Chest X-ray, AP view. Patient: 61 years old, sex M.
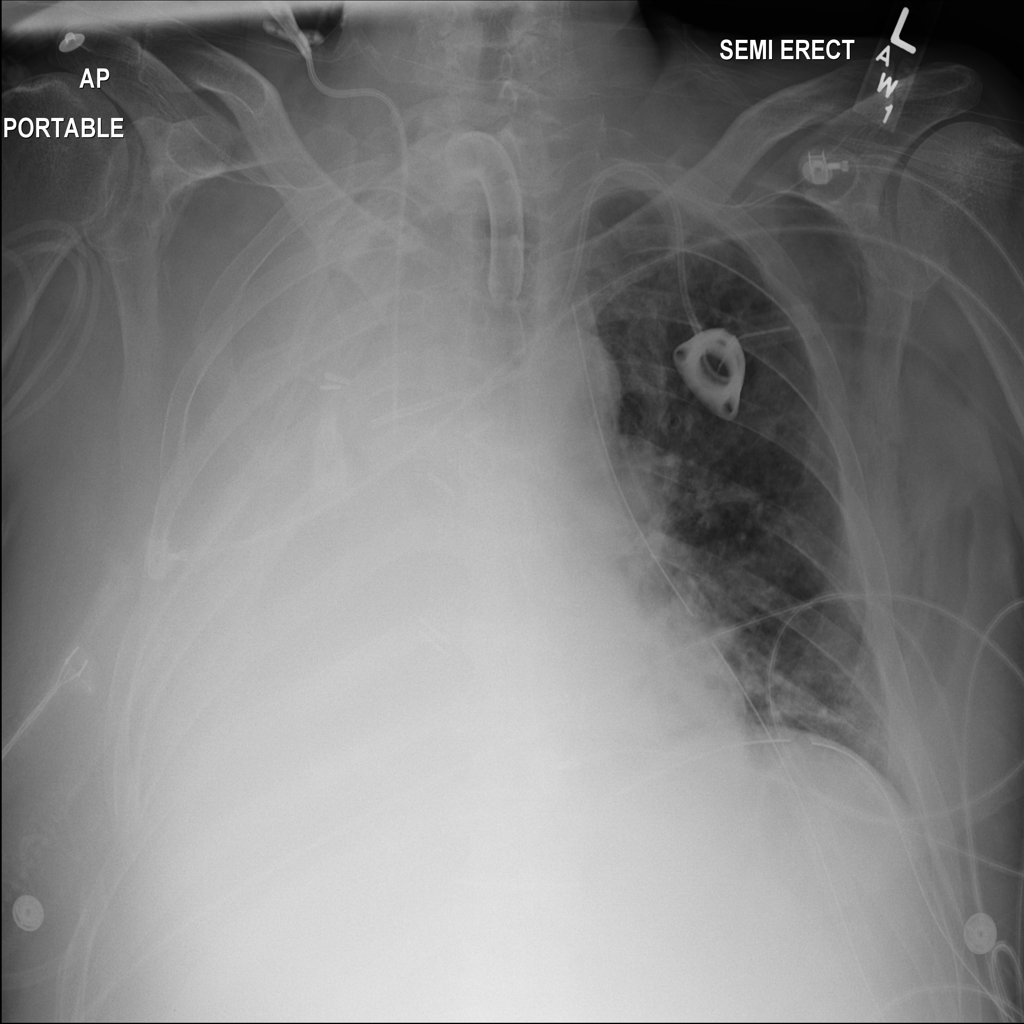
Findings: No Finding